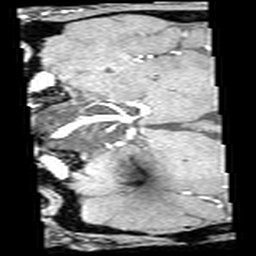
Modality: angio
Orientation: coronal
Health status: ill
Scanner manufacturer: siemens
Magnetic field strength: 3 T
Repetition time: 0.023 s
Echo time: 0.0042 s